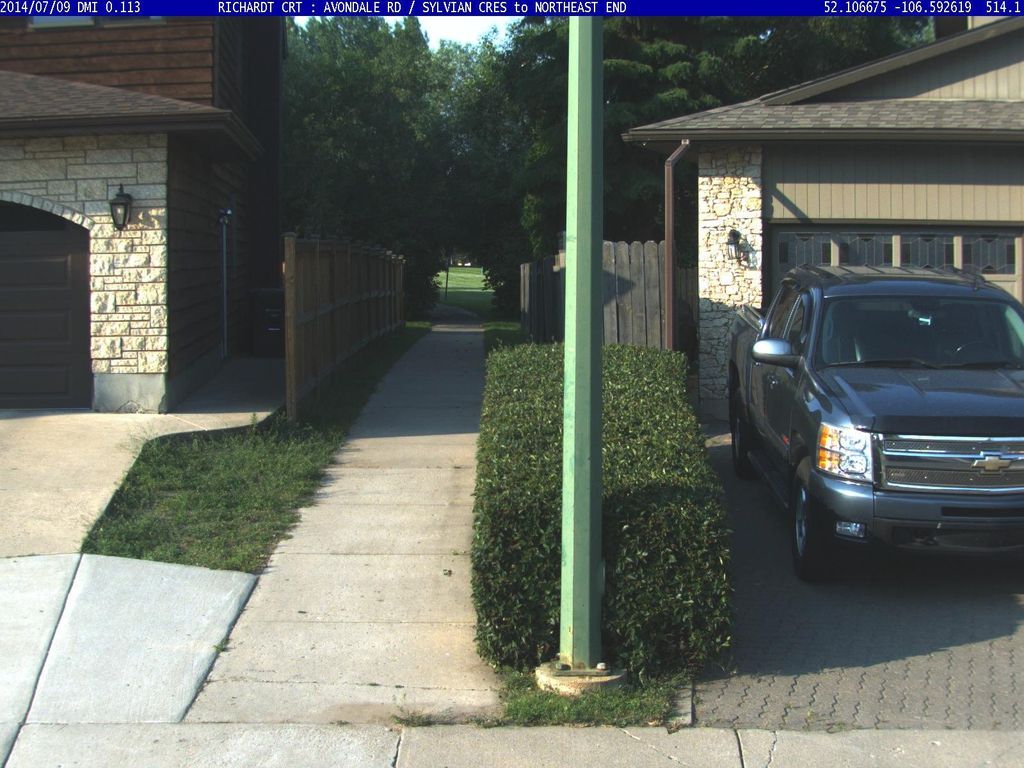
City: saskatoon